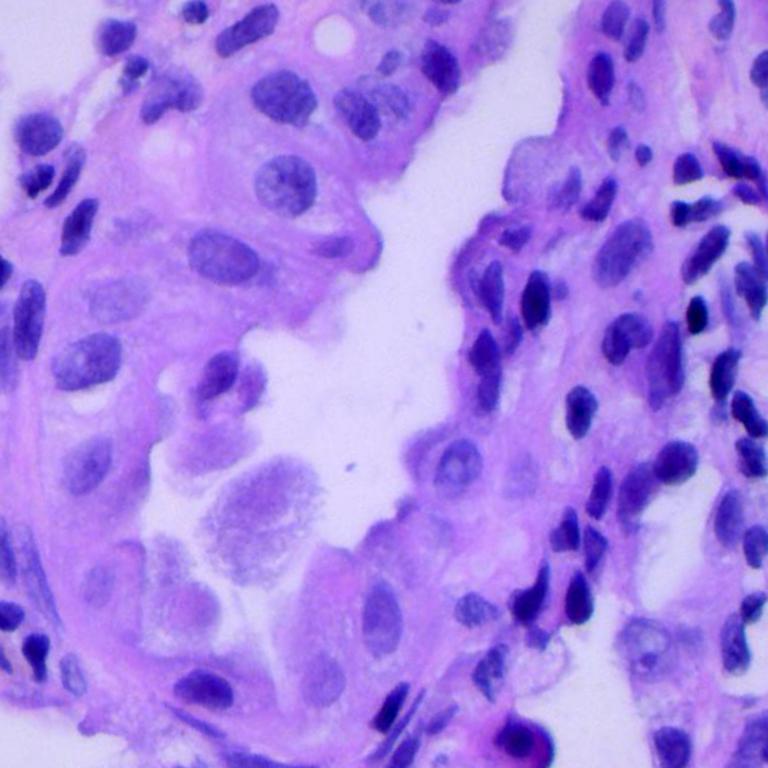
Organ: lung
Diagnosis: adenocarcinomas